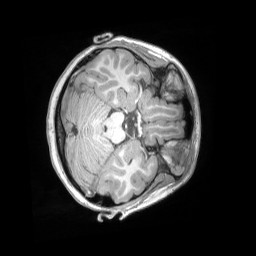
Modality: T1w
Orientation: axial
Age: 10
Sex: female
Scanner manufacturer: siemens
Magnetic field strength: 3 T
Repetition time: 2.53 s
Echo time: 0.00164 s